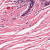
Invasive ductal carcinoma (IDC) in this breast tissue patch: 0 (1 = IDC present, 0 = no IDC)